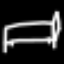
Label: bed